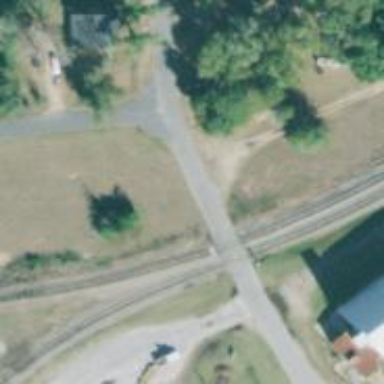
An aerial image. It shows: Level crossing along the railway.